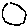
Label: moon